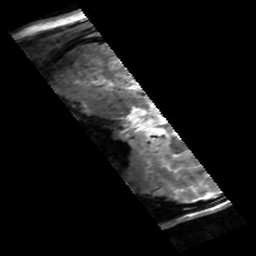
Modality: T2w
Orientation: sagittal
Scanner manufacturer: siemens
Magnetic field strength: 6.98 T
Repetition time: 5.65 s
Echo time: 0.044 s